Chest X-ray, PA view. Patient: 49 years old, sex F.
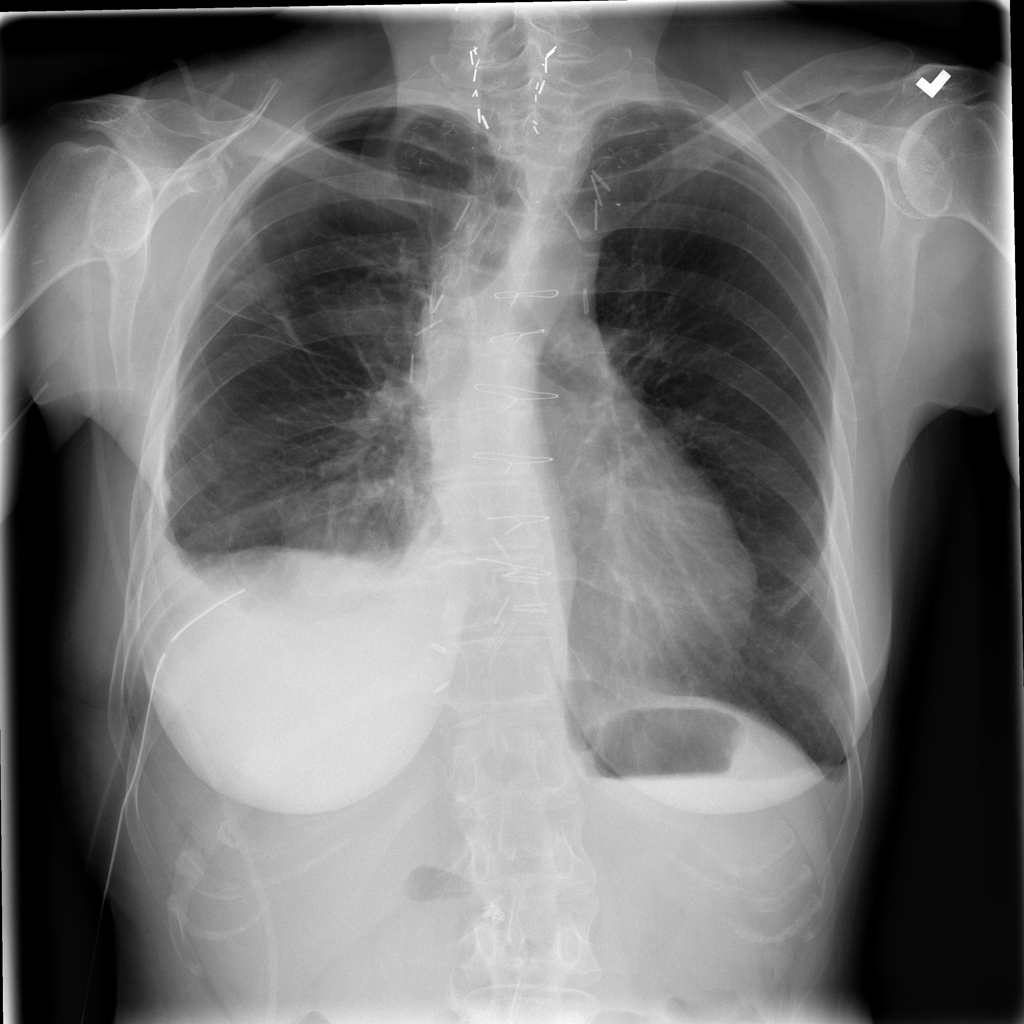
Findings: Effusion, Pneumothorax